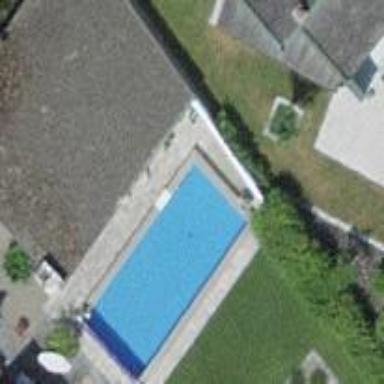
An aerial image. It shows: Swimming pool located in leisure land.